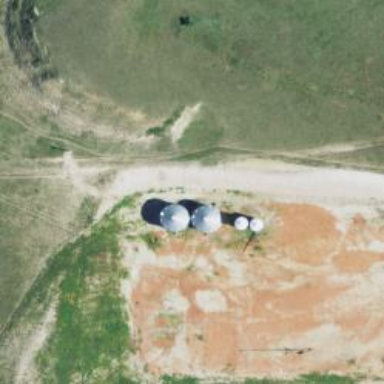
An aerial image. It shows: Silo.